Interaction volume radius: 10 \u00c5
Interaction volume height: 10 \u00c5
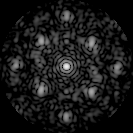
Disorder parameter: 0.4207